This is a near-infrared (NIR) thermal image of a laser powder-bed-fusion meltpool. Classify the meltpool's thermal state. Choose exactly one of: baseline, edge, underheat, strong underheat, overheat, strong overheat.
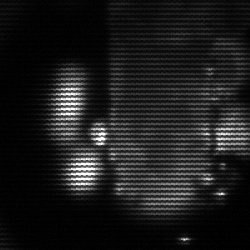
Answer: strong underheat